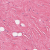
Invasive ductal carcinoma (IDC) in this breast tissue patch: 0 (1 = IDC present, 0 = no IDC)